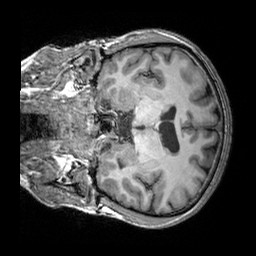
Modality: T1w
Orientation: coronal
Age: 40
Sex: male
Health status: healthy
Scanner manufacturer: siemens
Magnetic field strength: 3 T
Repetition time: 2.3 s
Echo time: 0.00303 s